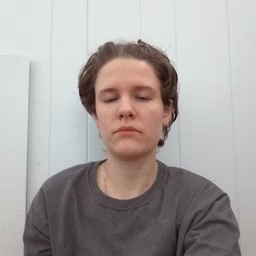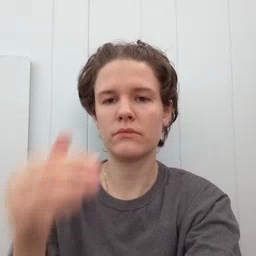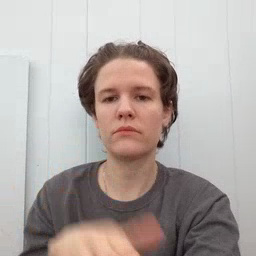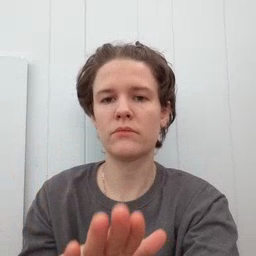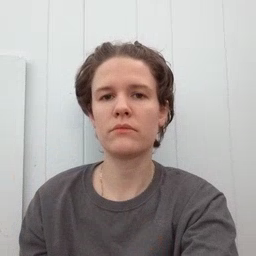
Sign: into